Field crop: maize
Growth stage: 2
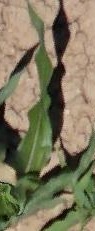
Species: maize